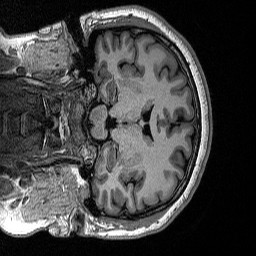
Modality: T1w
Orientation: coronal
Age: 28
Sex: female
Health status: healthy
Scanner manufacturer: siemens
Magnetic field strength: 1.5 T
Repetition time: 2.73 s
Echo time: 0.00357 s